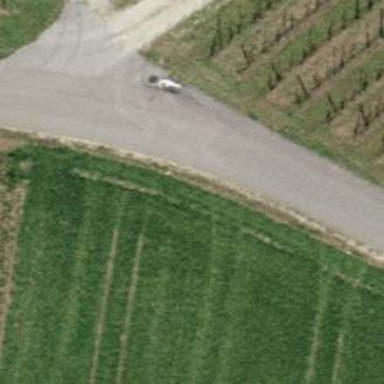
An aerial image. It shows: Well-maintained track road of grade 1.